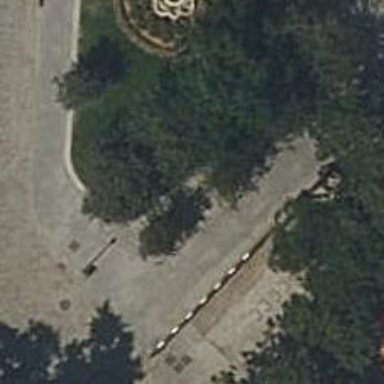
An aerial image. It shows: Memorial featuring statue.